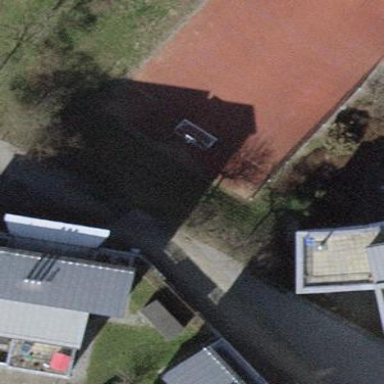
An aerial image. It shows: Basketball court in the leisure land pitch.